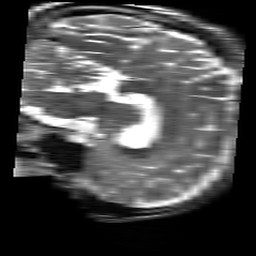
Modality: T2w
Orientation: sagittal
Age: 26
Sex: male
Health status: healthy
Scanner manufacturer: siemens
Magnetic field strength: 3 T
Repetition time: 4.01 s
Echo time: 0.116 s